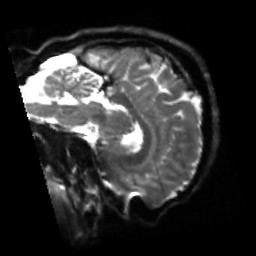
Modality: sbref
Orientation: sagittal
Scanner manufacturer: siemens
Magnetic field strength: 3 T
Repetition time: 4 s
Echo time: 0.0594 s